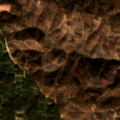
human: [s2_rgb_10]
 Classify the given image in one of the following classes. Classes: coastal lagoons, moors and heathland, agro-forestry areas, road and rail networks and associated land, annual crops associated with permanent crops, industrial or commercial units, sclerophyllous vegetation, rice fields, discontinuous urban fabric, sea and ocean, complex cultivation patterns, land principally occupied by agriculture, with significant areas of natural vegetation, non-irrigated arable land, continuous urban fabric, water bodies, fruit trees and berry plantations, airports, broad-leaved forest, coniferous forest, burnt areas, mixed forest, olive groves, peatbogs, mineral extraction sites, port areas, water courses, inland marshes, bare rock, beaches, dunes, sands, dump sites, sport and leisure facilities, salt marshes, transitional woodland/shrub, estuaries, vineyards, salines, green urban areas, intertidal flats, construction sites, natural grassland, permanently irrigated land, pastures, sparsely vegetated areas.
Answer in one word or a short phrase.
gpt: broad-leaved forest